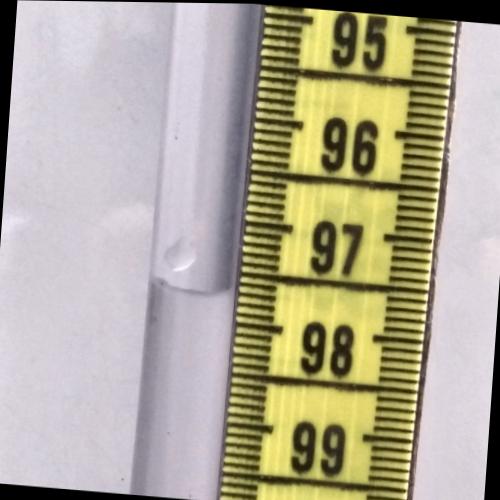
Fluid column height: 97.7 cm